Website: apple
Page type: address-validator
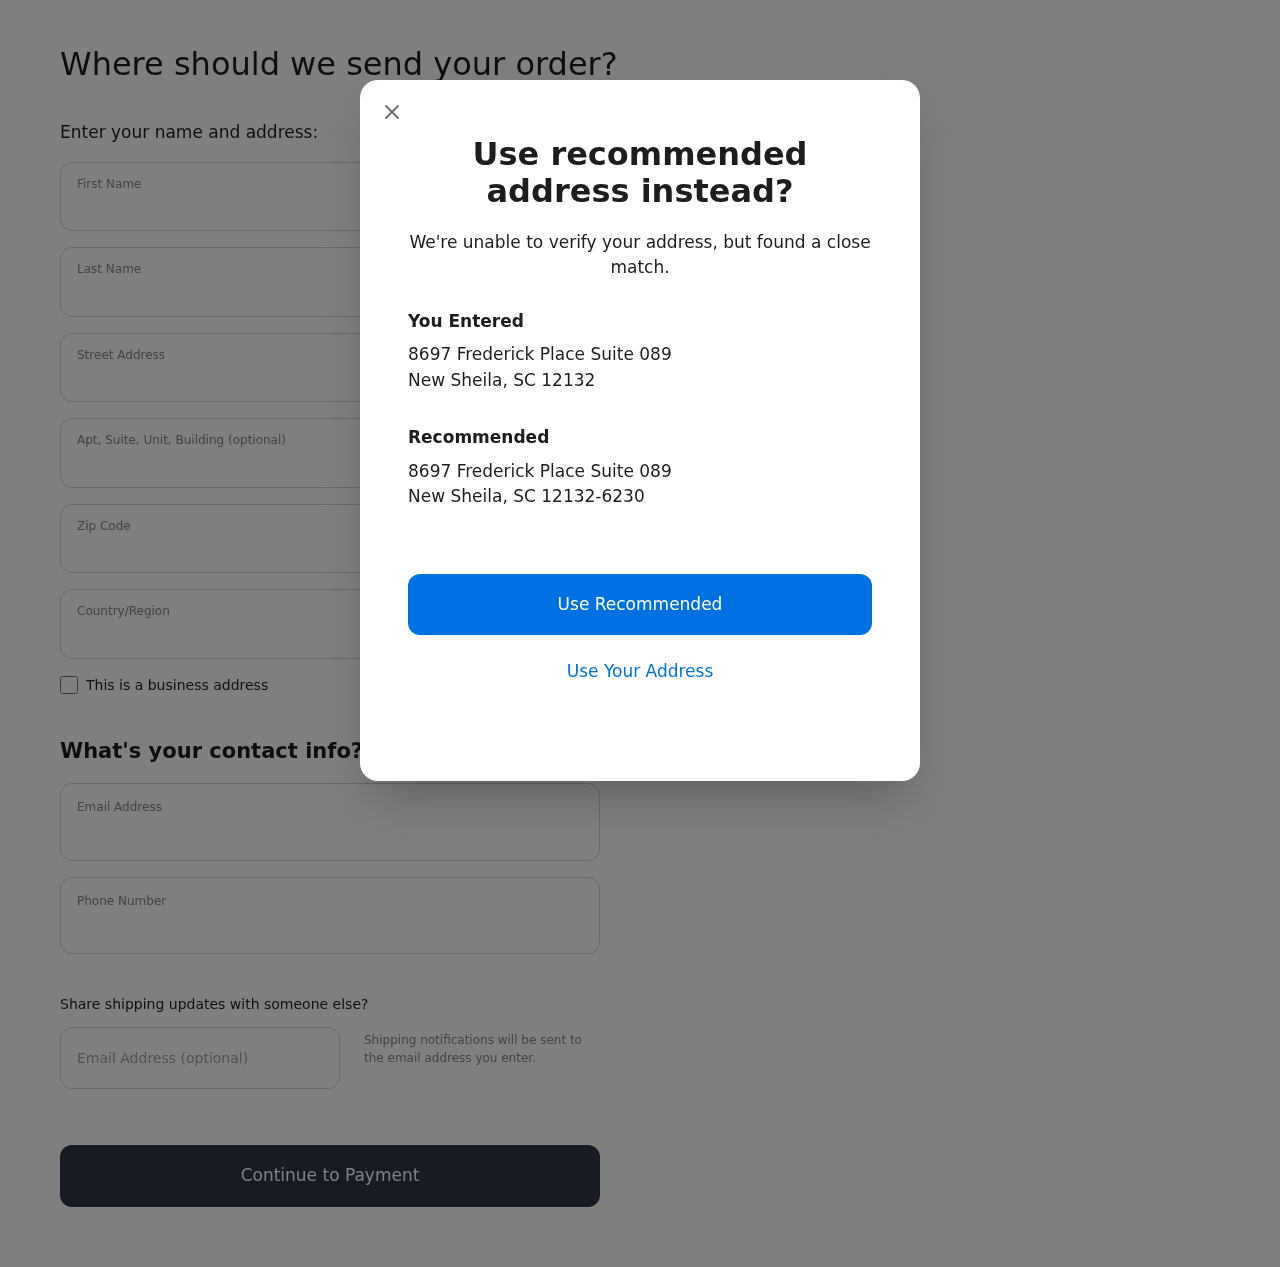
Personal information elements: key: PII_CITY
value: New Sheila
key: PII_COUNTRY
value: United States
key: PII_EMAIL
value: mspencer@hotmail.com
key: PII_FIRSTNAME
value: Mitchell
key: PII_GIFT_EMAIL
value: hchen@yahoo.com
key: PII_LASTNAME
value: Spencer
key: PII_PHONE
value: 5827062260
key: PII_POSTCODE
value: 12132
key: PII_POSTCODE_FULL
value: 12132-6230
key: PII_STATE_ABBR
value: SC
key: PII_STREET
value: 8697 Frederick Place Suite 089
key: PII_STREET2
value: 8697 Frederick Place Suite 089
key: PII_STREET2
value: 4076 Wilson Circles Suite 527
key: PII_CITY2
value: New Sheila
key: PII_STATE_ABBR2
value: SC